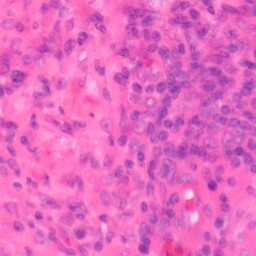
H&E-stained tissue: Colon